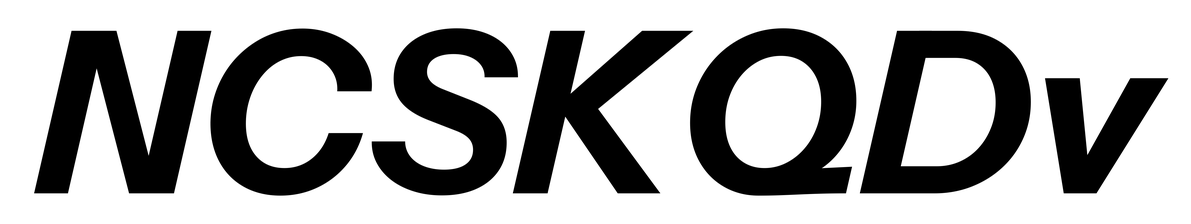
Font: InstrumentSans-Italic_Bold_Italic